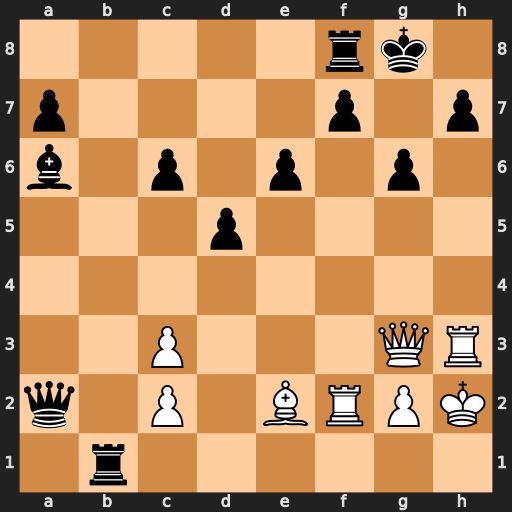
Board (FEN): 5rk1/p4p1p/b1p1p1p1/3p4/8/2P3QR/q1P1BRPK/1r6
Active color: w
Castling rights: -
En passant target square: -
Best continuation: Qh4 h5 Bxh5 Rh1+ Kxh1